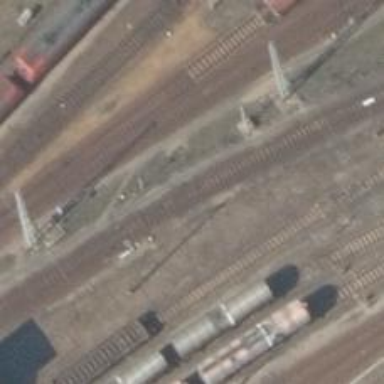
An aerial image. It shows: Railway switch.